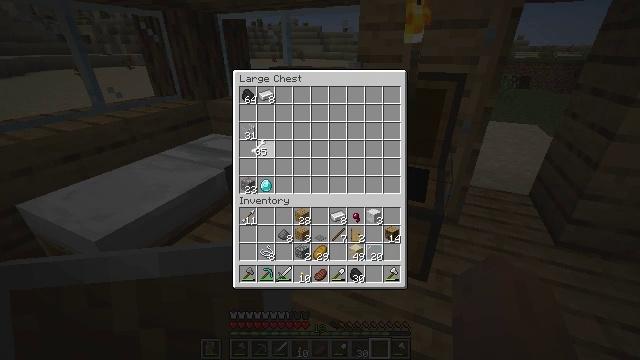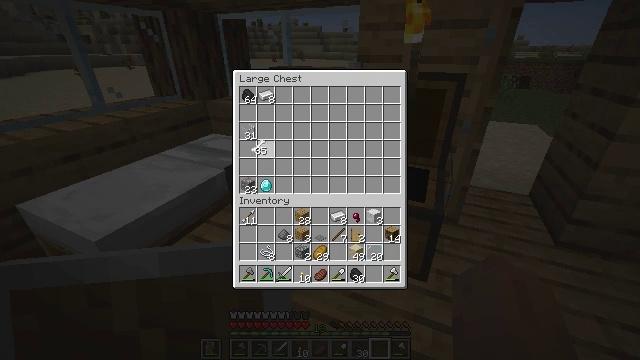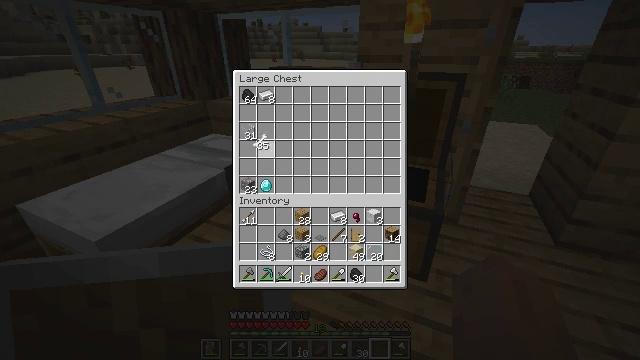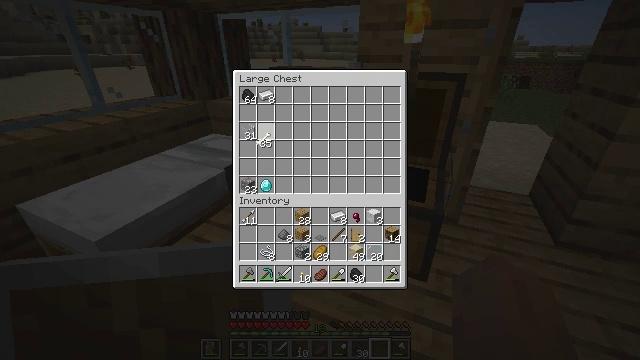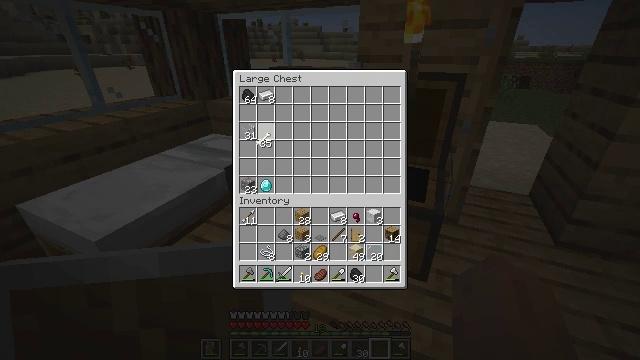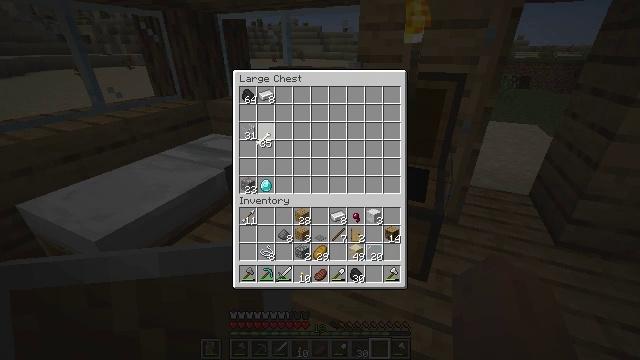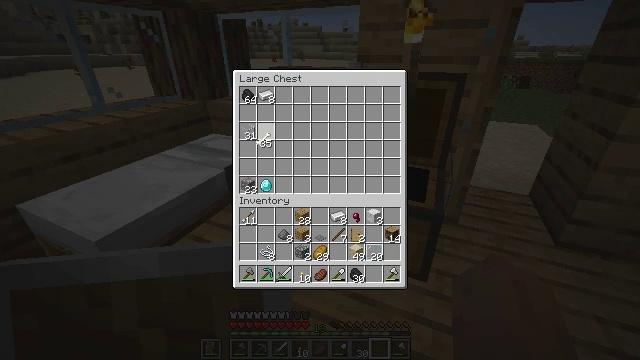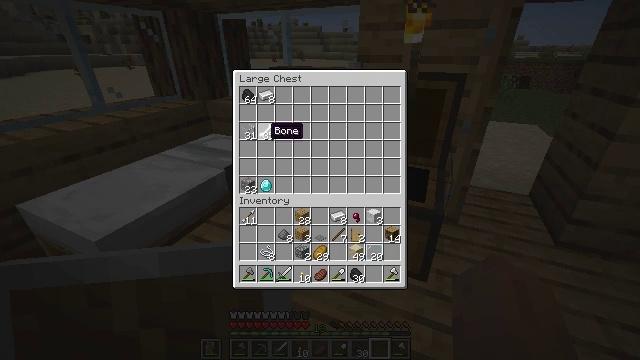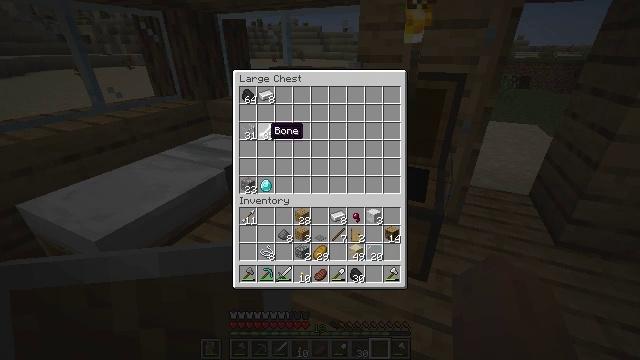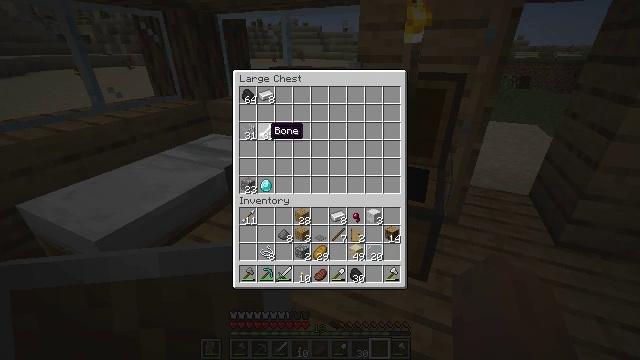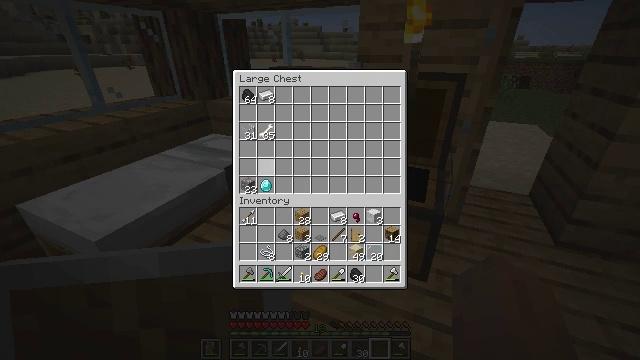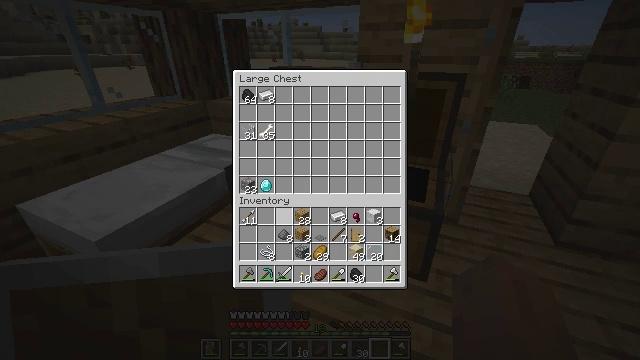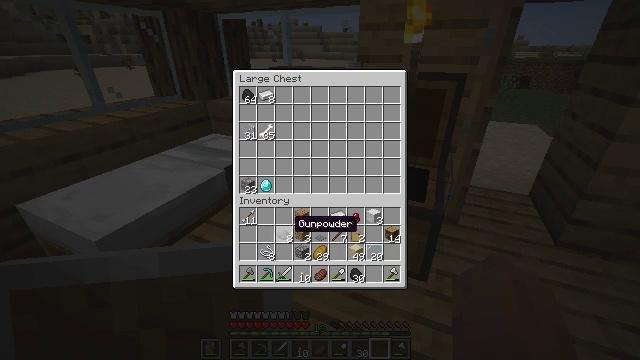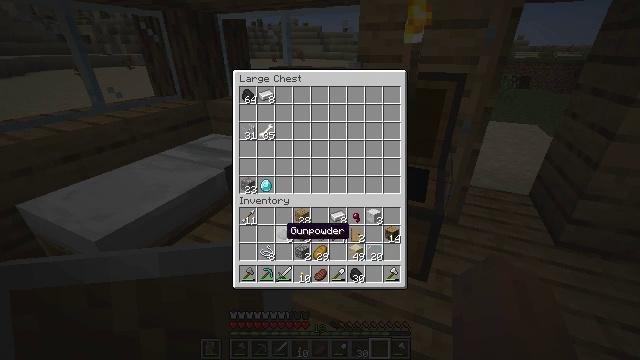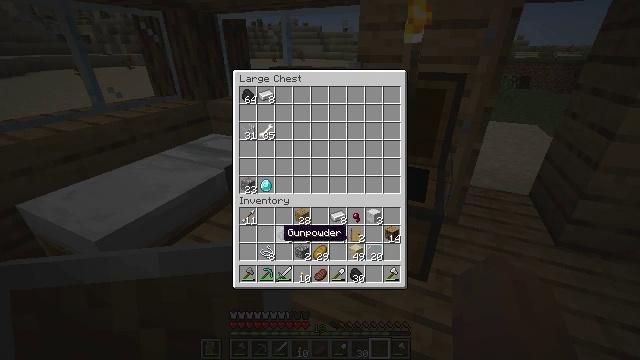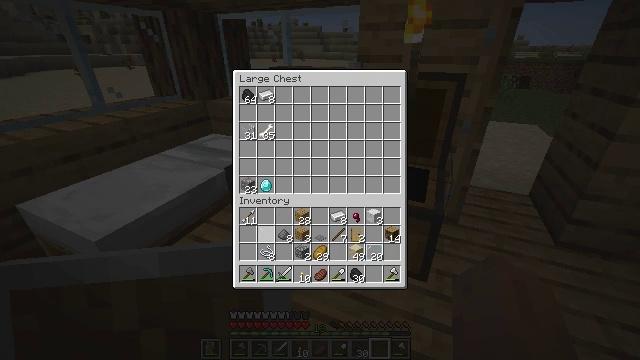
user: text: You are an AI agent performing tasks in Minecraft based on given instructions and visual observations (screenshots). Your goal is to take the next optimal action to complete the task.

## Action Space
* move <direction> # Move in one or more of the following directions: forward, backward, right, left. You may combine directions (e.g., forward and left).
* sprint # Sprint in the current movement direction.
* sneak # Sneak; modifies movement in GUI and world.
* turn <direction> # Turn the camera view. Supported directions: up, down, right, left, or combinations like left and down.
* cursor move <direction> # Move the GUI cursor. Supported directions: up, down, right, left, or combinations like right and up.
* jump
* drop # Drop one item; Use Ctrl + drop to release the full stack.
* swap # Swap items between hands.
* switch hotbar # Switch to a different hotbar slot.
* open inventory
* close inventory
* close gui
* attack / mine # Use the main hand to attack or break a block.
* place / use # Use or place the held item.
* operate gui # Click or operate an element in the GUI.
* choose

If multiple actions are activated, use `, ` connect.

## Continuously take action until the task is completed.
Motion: motion action
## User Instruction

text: Combine string and sticks to get a bow.
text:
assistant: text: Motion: no_op
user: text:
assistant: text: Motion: no_op
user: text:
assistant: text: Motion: no_op
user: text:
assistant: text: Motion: operate gui
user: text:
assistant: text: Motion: operate gui
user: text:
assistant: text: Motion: operate gui
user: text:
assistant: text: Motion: no_op
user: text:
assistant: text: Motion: no_op
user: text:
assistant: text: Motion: no_op
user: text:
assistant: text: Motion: cursor move down
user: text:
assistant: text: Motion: cursor move right and down
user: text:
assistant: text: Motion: cursor move down
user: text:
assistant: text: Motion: cursor move left and down
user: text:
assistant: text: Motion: no_op
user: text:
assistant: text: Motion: cursor move left
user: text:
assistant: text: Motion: no_op
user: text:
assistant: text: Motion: cursor move up
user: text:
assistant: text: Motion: no_op
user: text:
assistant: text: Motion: no_op
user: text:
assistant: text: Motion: no_op
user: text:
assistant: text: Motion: no_op
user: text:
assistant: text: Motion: no_op
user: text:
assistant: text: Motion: no_op
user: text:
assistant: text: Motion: operate gui
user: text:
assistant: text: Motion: operate gui
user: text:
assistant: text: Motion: cursor move up, operate gui
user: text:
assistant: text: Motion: cursor move right and up
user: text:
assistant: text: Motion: cursor move right and up
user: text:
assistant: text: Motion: cursor move right
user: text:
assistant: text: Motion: no_op